Field crop: maize
Growth stage: 2
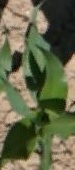
Species: maize